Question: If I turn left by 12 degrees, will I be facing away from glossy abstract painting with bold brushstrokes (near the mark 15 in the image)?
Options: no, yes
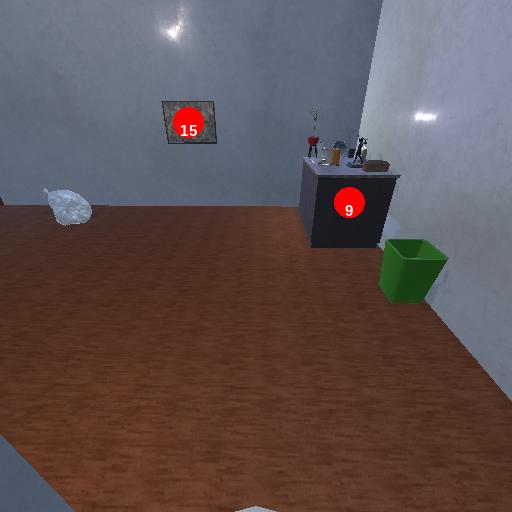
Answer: no